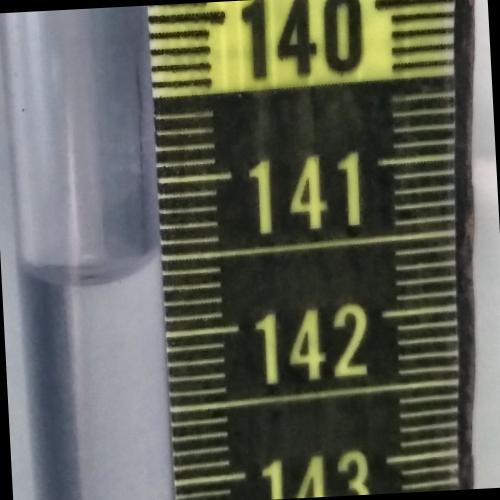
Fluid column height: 141.6 cm